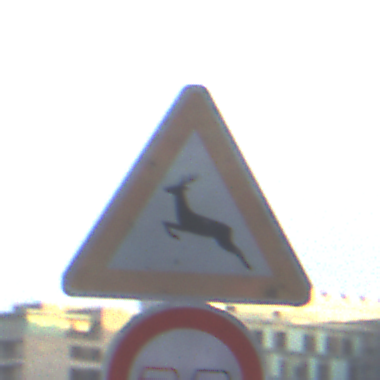
Verkehrszeichen: WildwechselRechts
Zusatzzeichen unten: Ueberholverbot
Umgebung: Outdoor, Urban
Tageszeit: SunriseSunset
Wetter: PartlyCloudy
Licht: Natural
Jahreszeit: NotSpecified
Kontrast: MediumContrast